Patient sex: F
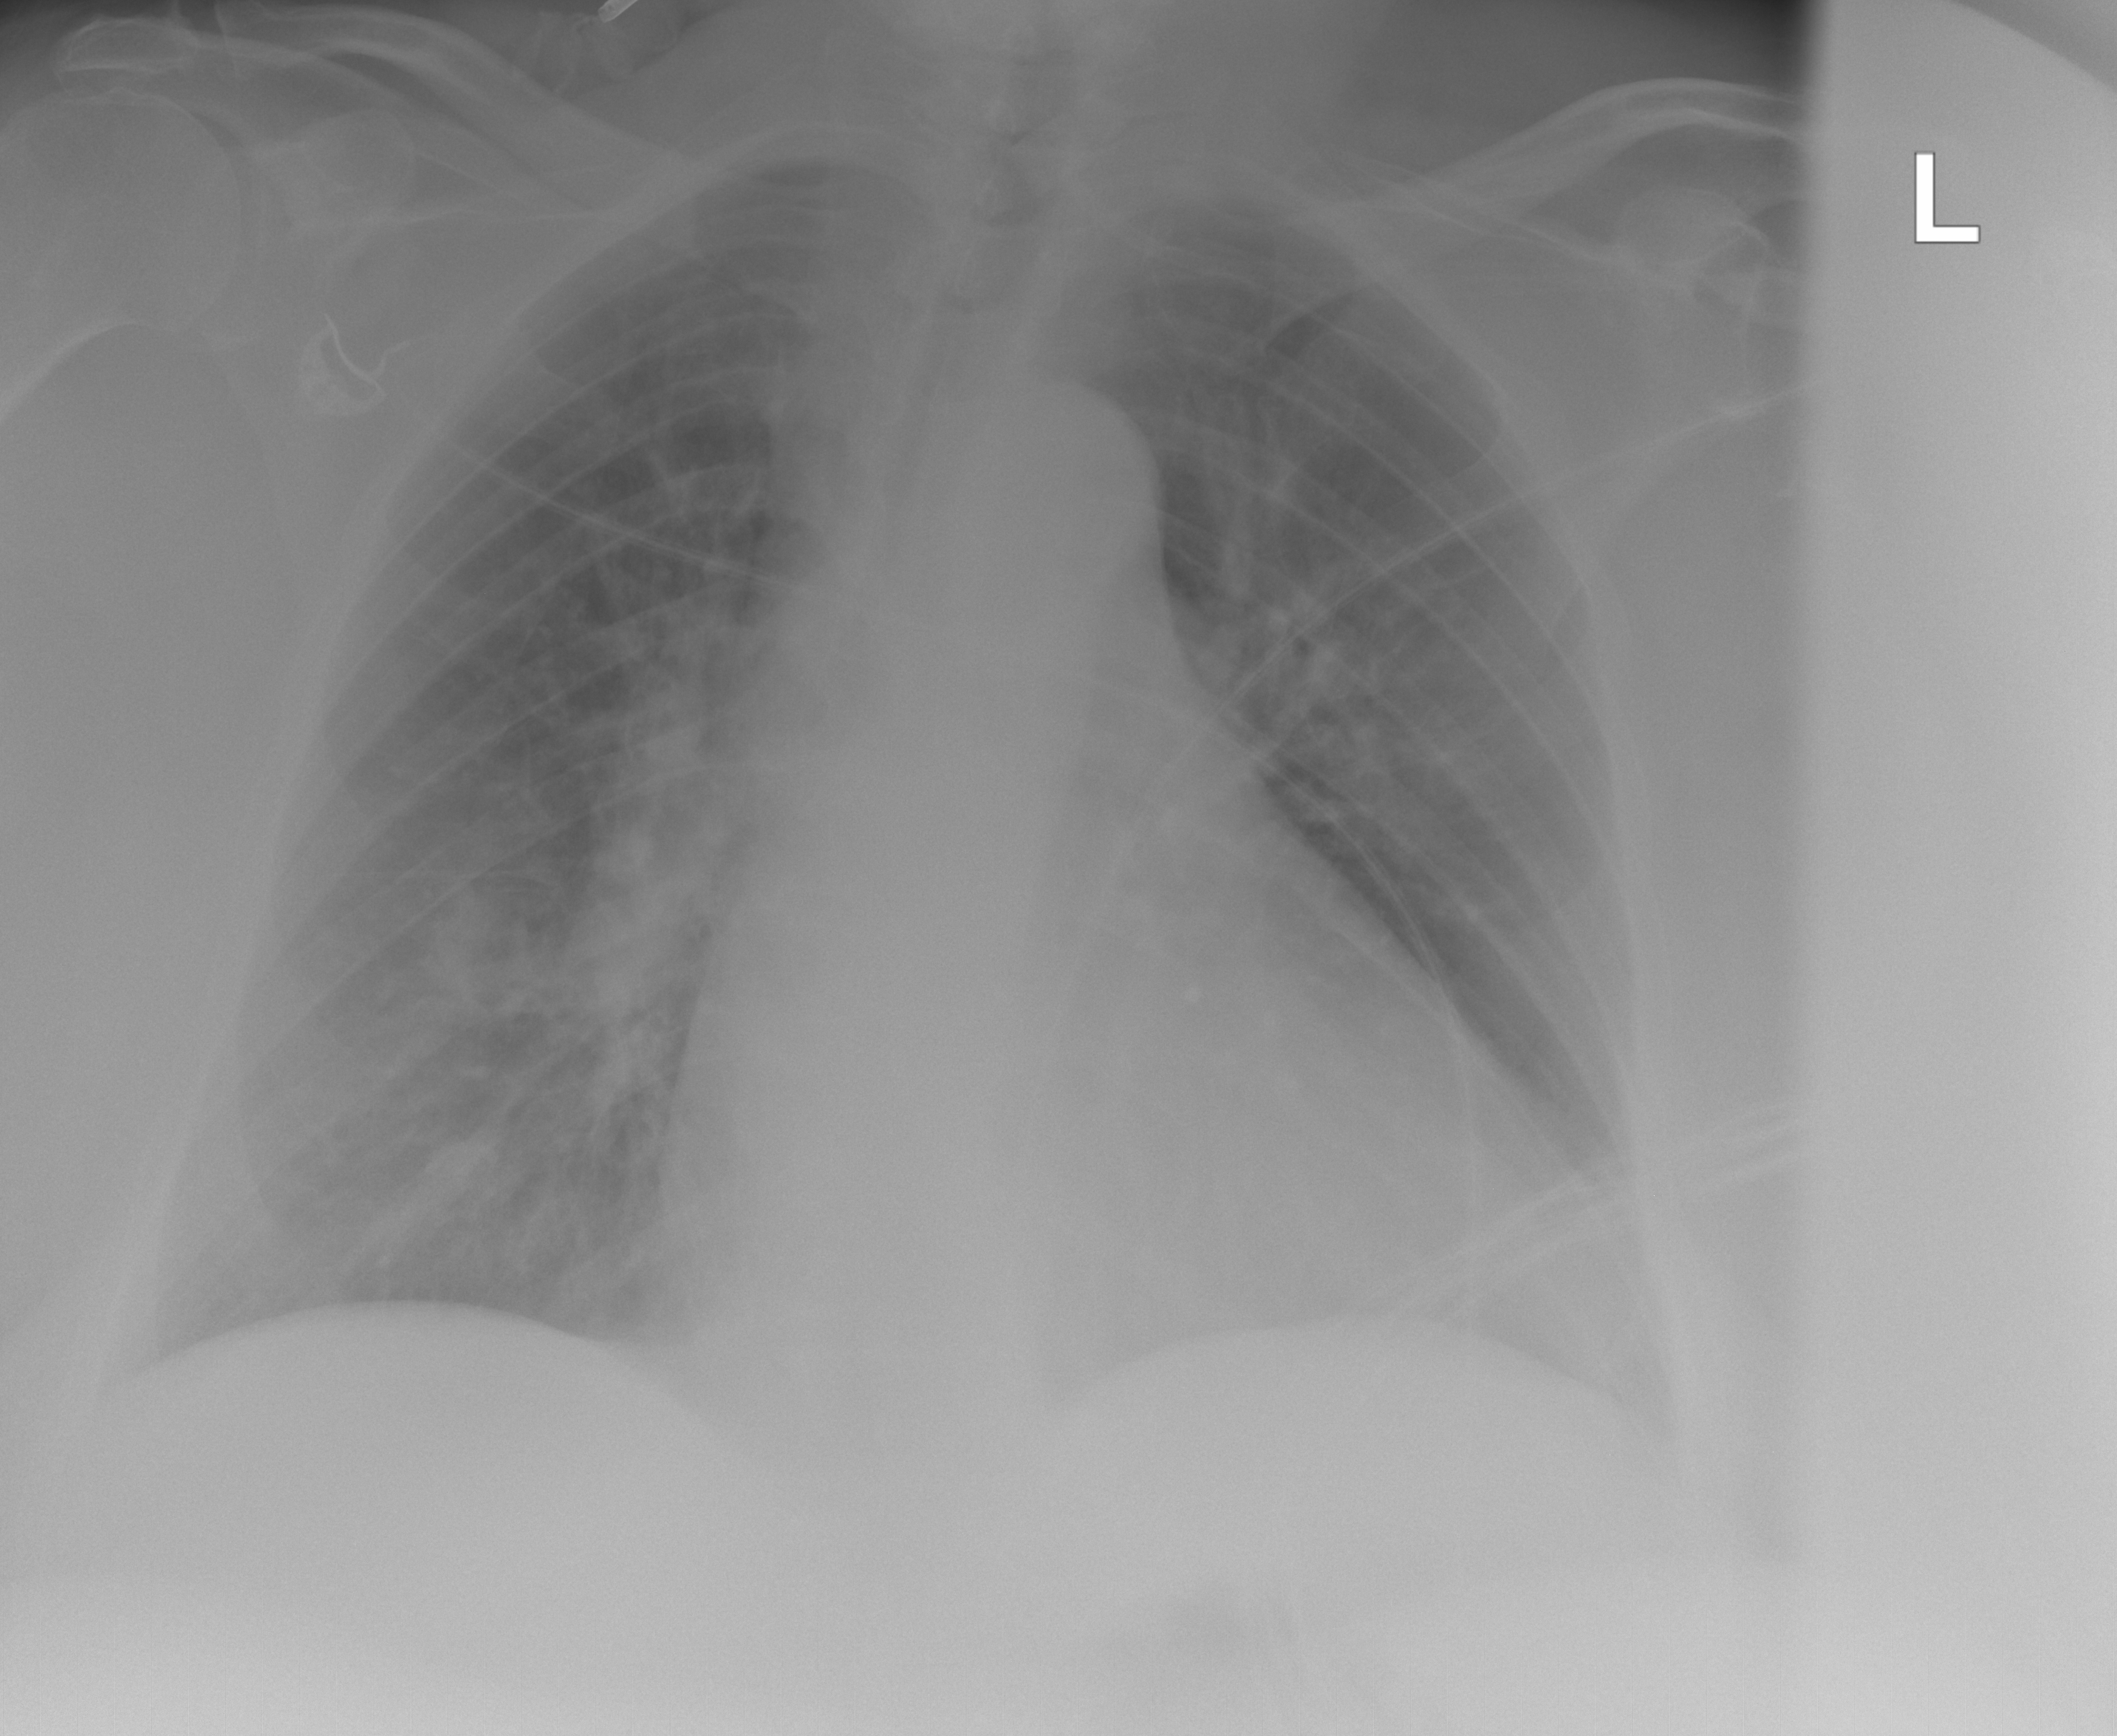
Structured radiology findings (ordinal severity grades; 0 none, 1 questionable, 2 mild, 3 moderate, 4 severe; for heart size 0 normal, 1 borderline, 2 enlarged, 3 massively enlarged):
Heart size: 2
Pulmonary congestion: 0
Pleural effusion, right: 1
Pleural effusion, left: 1
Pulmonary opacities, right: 2
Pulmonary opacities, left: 0
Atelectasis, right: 2
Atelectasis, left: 0